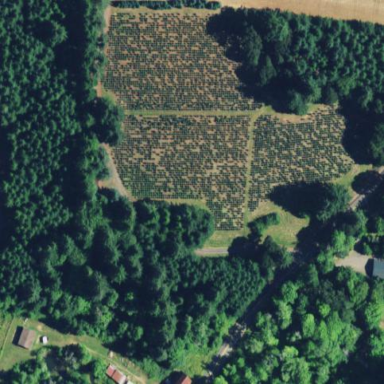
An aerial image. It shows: Plant nursery specializing in Christmas trees.